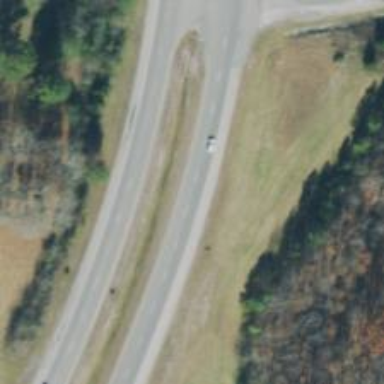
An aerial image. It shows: Trunk highway.